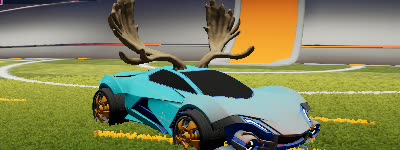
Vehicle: werewolf